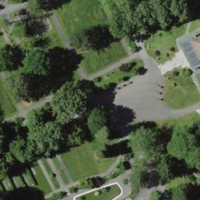
EUNIS habitat code: 53
Species observed at this site:
Sorbus aucuparia